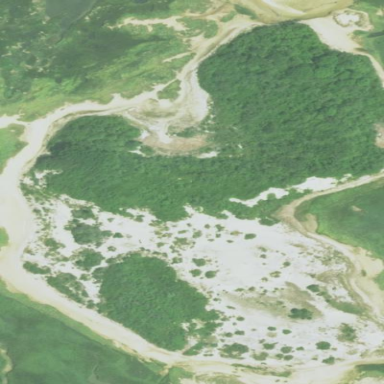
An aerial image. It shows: Sandy beach with natural surface.